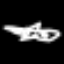
Label: airplane